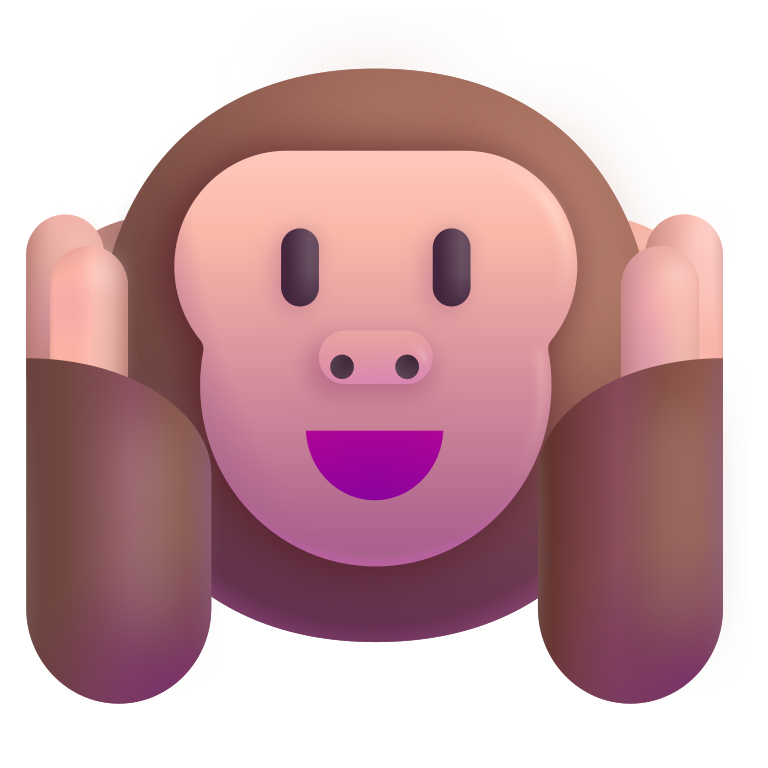
hear no evil monkey color